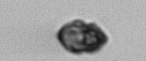
Label: Kryptoperidinium_triquetrum